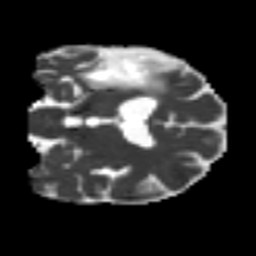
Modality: MD
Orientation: coronal
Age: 65
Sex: male
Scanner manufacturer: siemens
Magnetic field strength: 3 T
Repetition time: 4.987 s
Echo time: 0.0792 s